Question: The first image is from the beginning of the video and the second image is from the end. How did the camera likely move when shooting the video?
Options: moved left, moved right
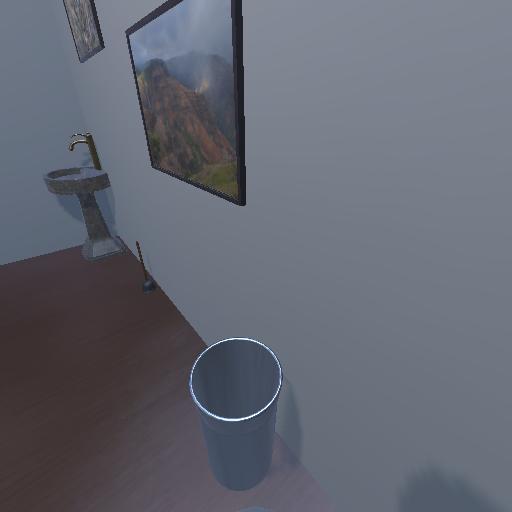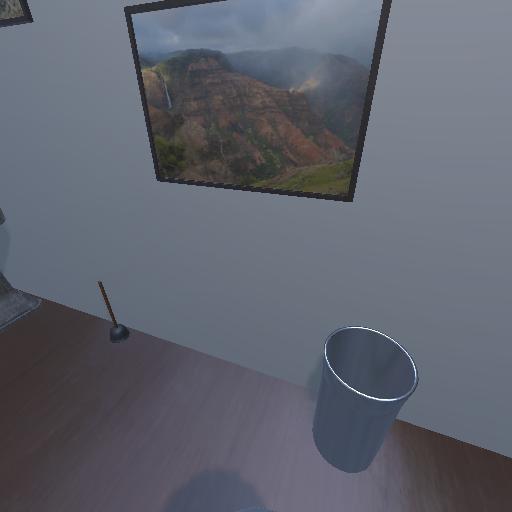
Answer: moved left